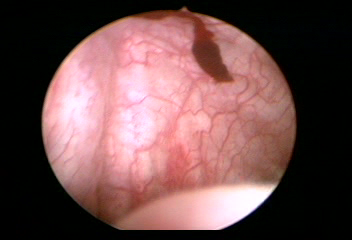
Modality: WLC
Class: Normal mucosa
Bladder cancer association: No